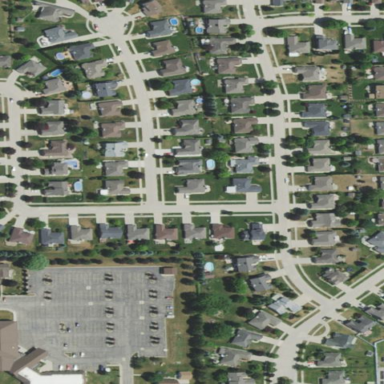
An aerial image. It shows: Residential area consisting of single-family homes.